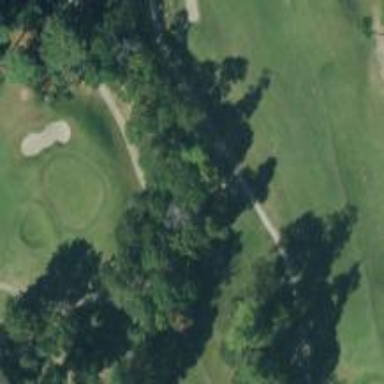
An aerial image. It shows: Pathway for golfing.